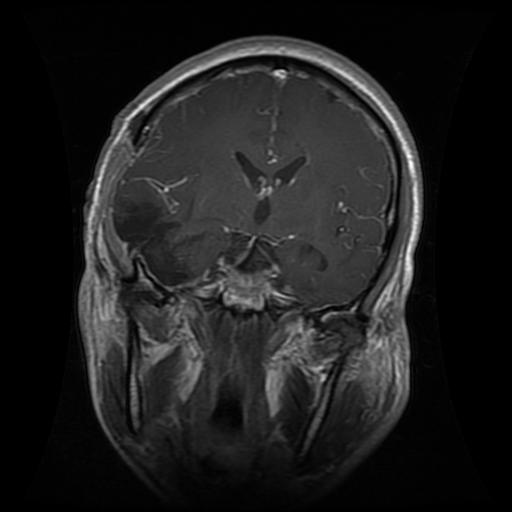
Label: glioma